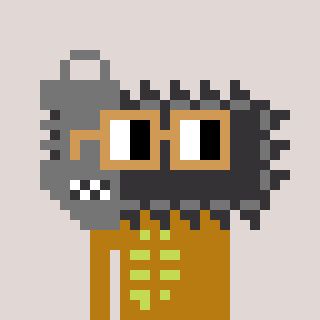
a pixel art character with square brown glasses, a chainsaw-shaped head and a gold-colored body on a warm background